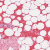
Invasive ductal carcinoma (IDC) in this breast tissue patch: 0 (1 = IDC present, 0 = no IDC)